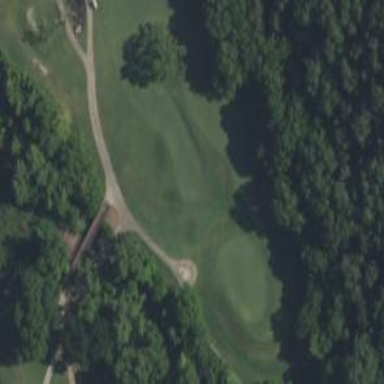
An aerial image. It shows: Golf hole.